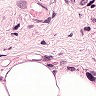
Metastatic tissue present: yes